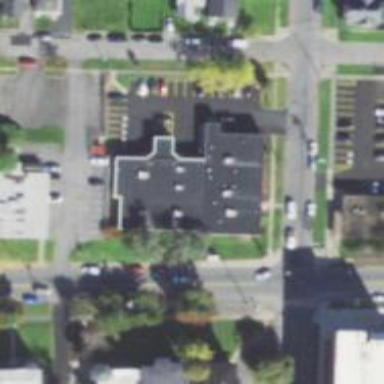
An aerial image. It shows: Clinic.